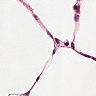
Metastatic tissue present: no